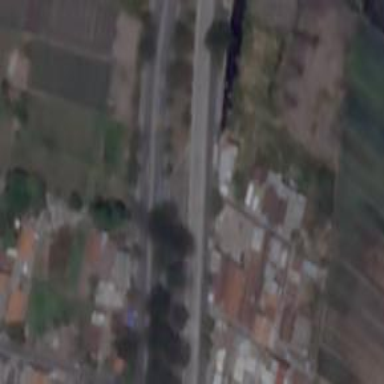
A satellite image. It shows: Trunk road bridge.